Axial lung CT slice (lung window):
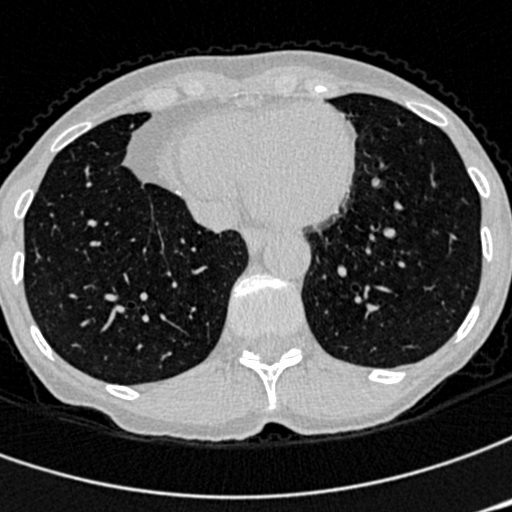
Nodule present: no